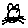
Label: cat